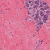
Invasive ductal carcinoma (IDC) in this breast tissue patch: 0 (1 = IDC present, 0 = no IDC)